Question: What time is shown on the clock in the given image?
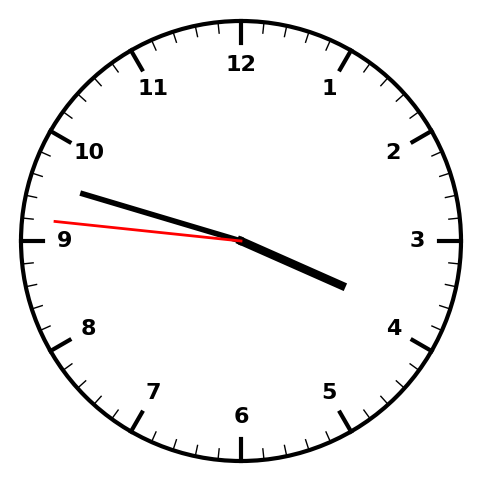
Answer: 03:47:46